Interaction volume radius: 5 \u00c5
Interaction volume height: 15 \u00c5
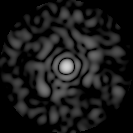
Disorder parameter: 0.8332